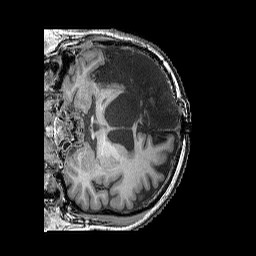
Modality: T1w
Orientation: coronal
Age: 63
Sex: male
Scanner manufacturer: siemens
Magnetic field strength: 3 T
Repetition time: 2.25 s
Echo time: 0.00411 s